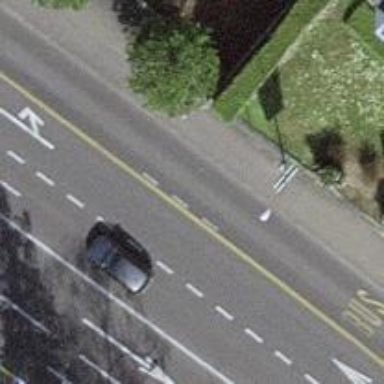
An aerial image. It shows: Asphalt sidewalk.